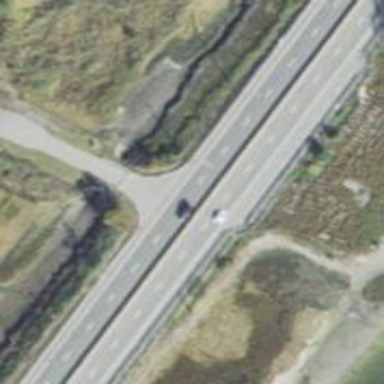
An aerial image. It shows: Primary highway with embankment.